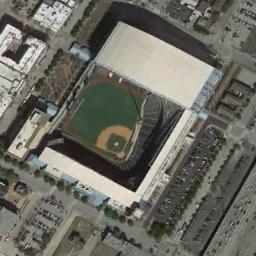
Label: stadium